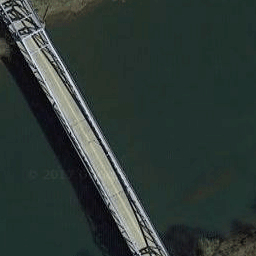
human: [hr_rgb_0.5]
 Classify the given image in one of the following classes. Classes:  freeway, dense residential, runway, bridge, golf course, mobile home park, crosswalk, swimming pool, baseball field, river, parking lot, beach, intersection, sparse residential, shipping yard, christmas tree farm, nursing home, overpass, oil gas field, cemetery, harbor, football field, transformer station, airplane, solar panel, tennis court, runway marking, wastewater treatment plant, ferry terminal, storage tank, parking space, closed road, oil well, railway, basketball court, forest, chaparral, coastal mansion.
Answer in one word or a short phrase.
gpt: bridge